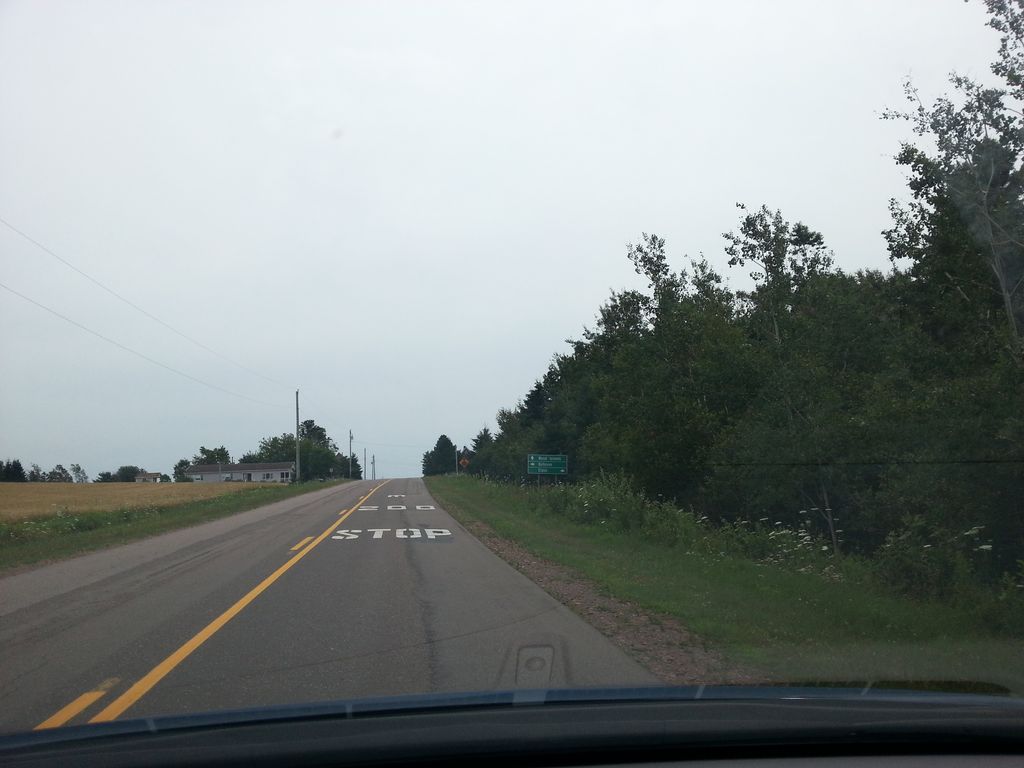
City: charlottetown